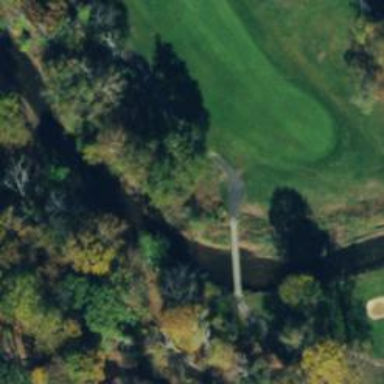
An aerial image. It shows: Bridge over path used as golf cartpath.